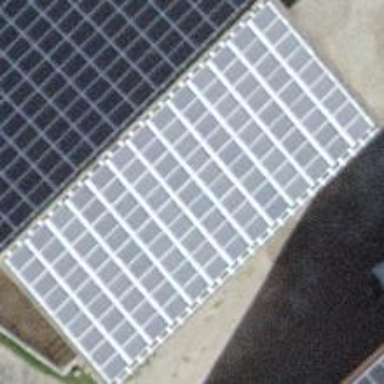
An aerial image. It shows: Solar power generator using photovoltaic panels.